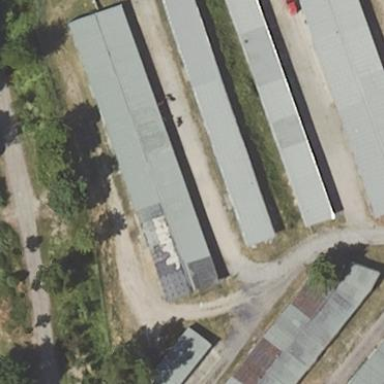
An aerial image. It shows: Group of garages.